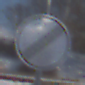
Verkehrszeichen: EndeSaemtlicherBegrenzungen
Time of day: MorningAfternoon
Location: Outdoor (Nature)
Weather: PartlyCloudy
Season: Winter
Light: Natural